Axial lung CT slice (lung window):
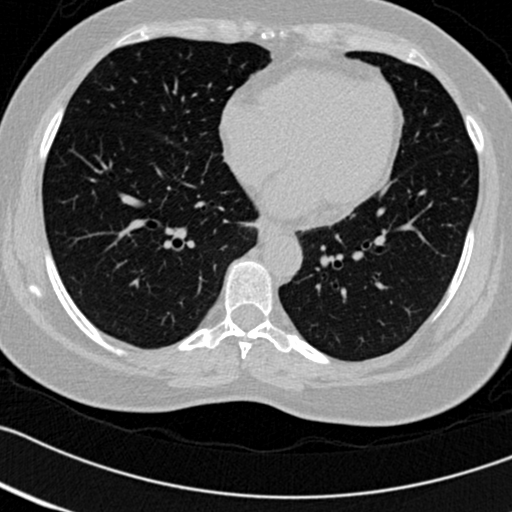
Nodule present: no